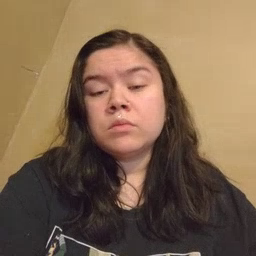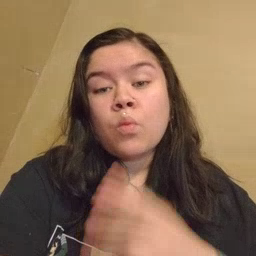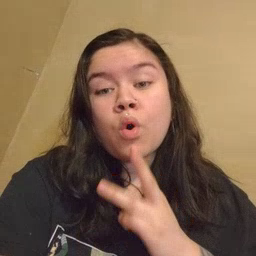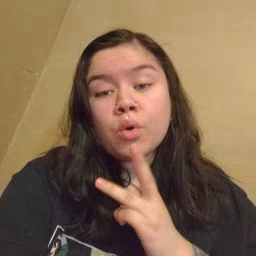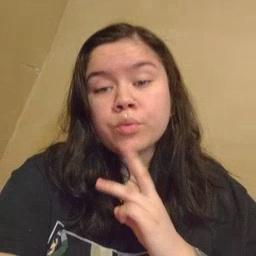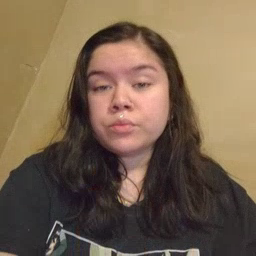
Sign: water